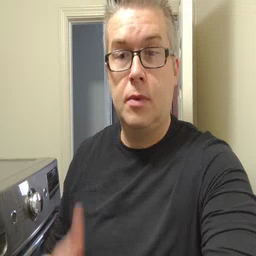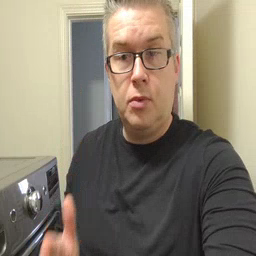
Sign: person